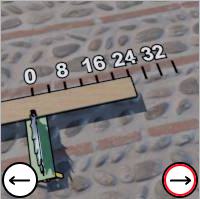
Task: length
Answer: 24
First scale value: 8.0